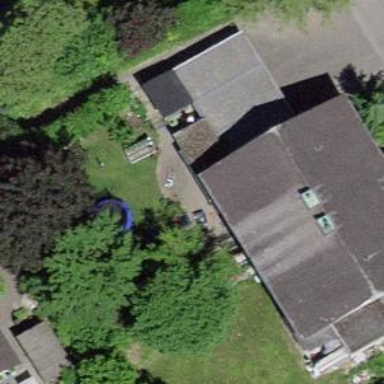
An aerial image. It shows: Flat-roofed garage.